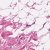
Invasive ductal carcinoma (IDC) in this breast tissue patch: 0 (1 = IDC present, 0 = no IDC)